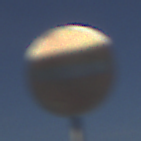
Verkehrszeichen: VerbotDerEinfahrt
Umgebung: Outdoor, RoadRail
Tageszeit: MorningAfternoon
Wetter: PartlyCloudy
Licht: Natural
Jahreszeit: NotSpecified
Kontrast: HighContrast